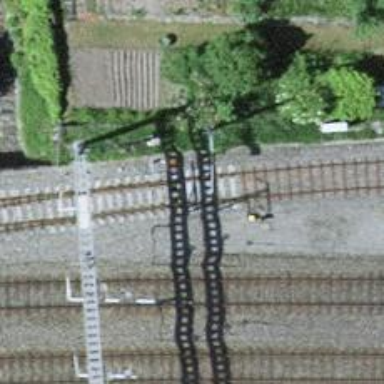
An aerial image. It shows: Railway switch.